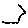
Label: hexagon